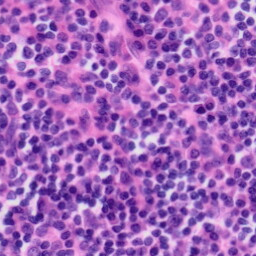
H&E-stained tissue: Tonsil